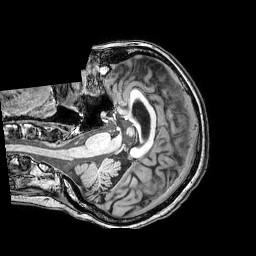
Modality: T1w
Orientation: axial
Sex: female
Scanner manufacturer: philips
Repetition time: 0.008172 s
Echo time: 0.00374 s